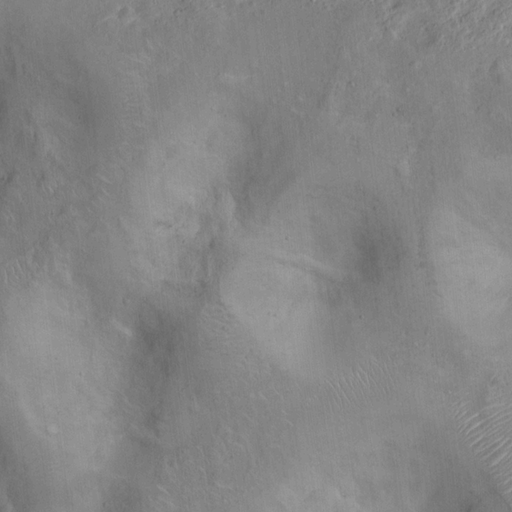
Objects detected: cone, cone, cone, cone, cone, cone, cone